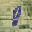
Label: 8